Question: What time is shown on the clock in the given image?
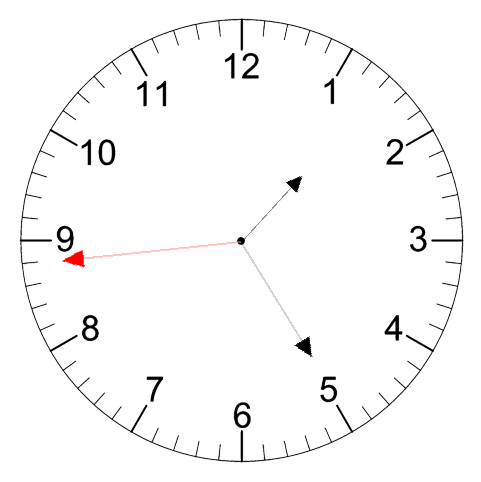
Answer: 01:24:44